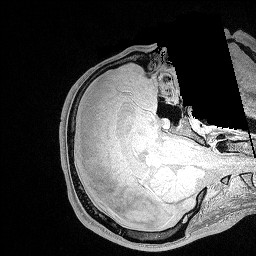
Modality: FLASH
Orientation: axial
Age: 31
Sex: male